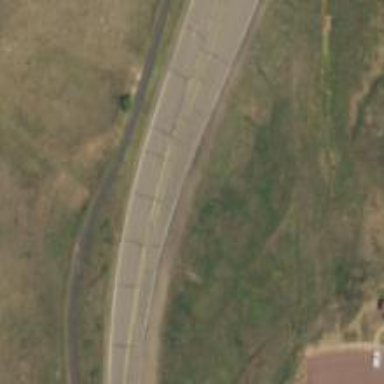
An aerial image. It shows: Asphalt road classified as tertiary.